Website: lowes
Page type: review-order
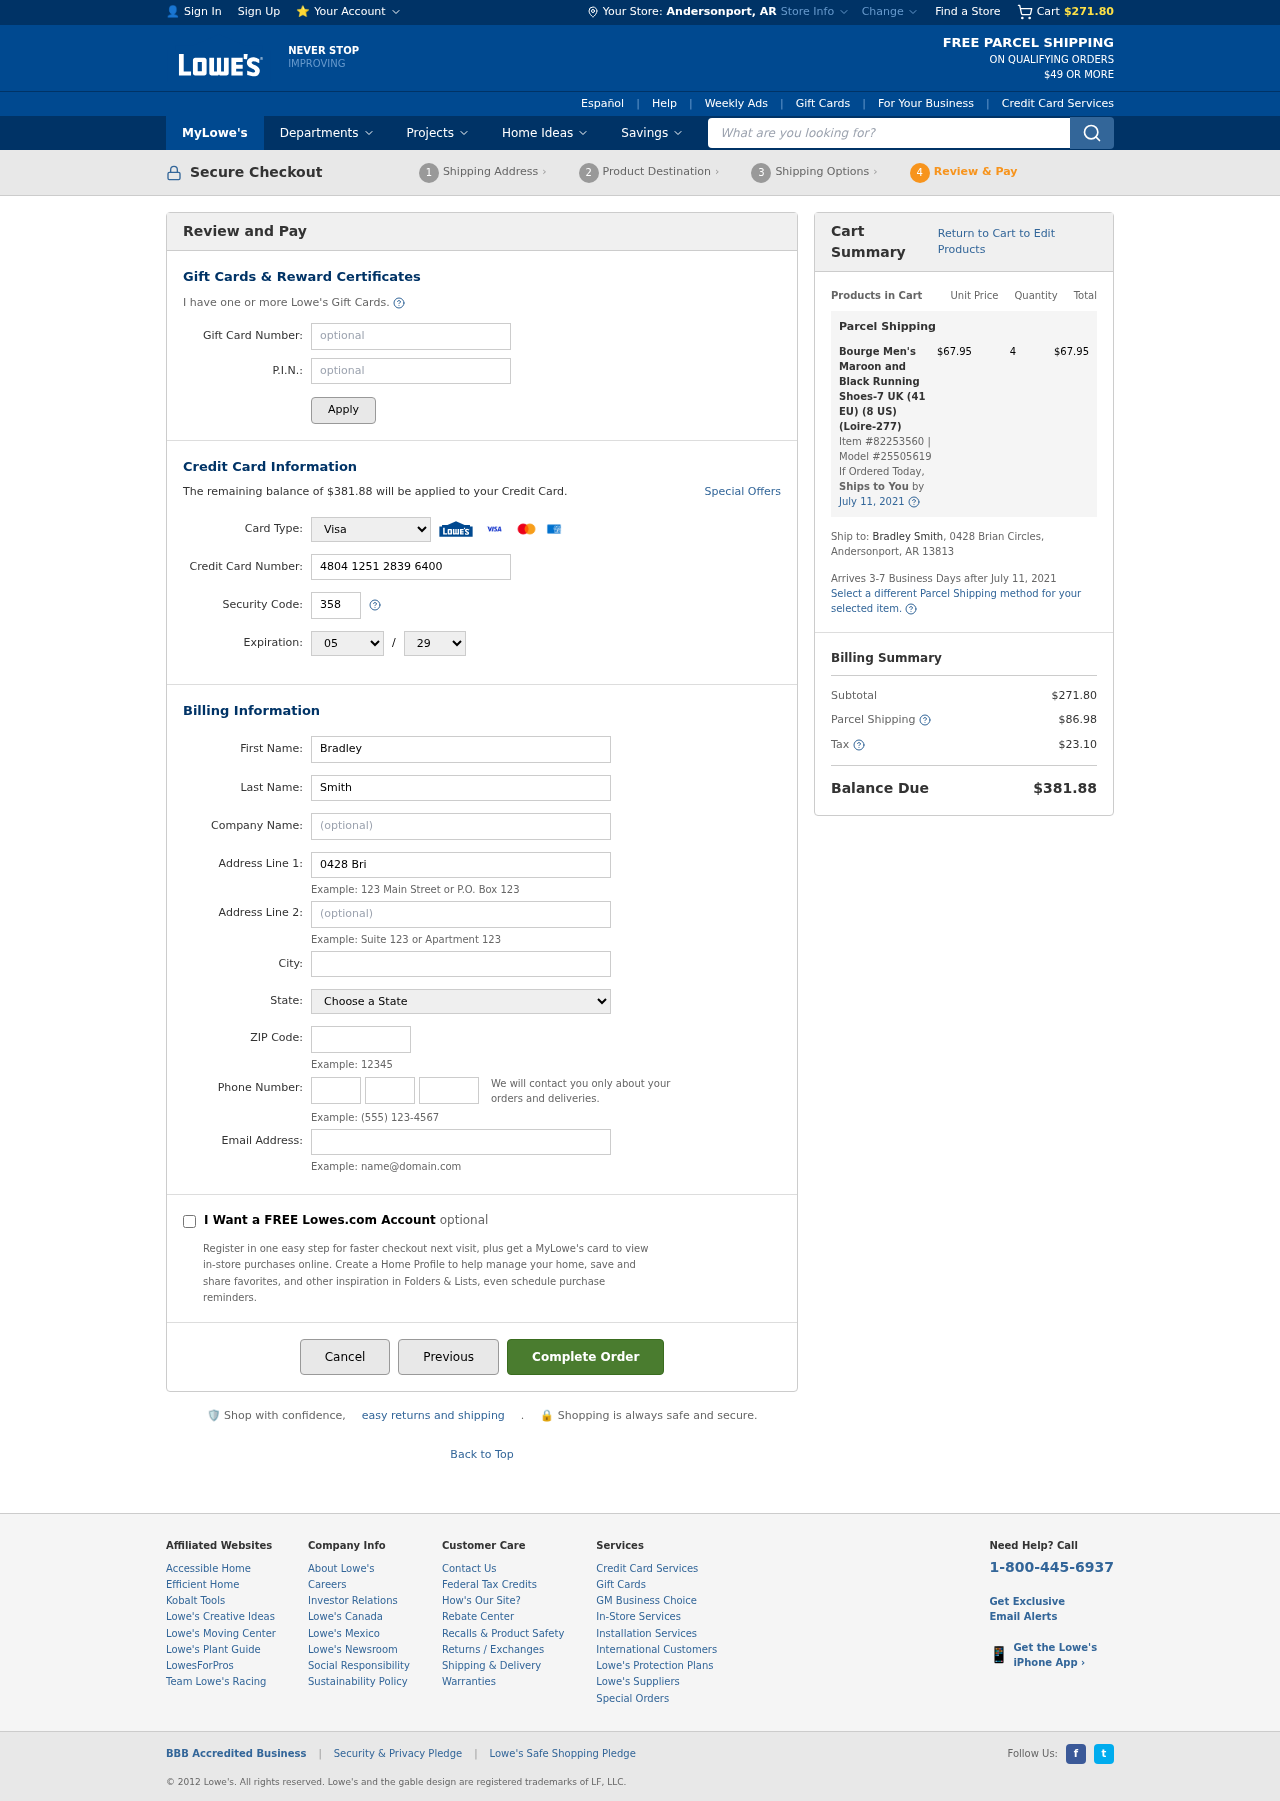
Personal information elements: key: PII_CARD_CVV
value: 358
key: PII_CARD_EXPIRY_MONTH
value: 05
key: PII_CARD_EXPIRY_YEAR
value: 29
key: PII_CARD_NUMBER
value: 4804 1251 2839 6400
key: PII_CARD_TYPE
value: Visa
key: PII_CITY
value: Andersonport
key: PII_CITY_STATE
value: Andersonport, AR
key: PII_EMAIL
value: bsmith@yahoo.com
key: PII_FIRSTNAME
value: Bradley
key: PII_LASTNAME
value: Smith
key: PII_PHONE_AREA
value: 359
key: PII_PHONE_PREFIX
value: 934
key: PII_PHONE_SUFFIX
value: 4547
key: PII_POSTCODE
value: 13813
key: PII_STATE
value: Arkansas
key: PII_STREET
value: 0428 Brian Circles
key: PII_STREET2
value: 0428 Brian Circles
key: PII_FULLNAME2
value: Bradley Smith
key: PII_STATE_ABBR
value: AR
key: PII_POSTCODE_FULL
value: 13813
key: PII_CITY_STATE_ZIP
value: Andersonport, AR 13813
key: PII_POSTCODE_NUMERIC
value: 13813
Product elements: key: PRODUCT1_NAME
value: Bourge Men's Maroon and Black Running Shoes-7 UK (41 EU) (8 US) (Loire-277)
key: PRODUCT1_PRICE
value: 67.95
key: PRODUCT1_QUANTITY
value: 4
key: PRODUCT1_ITEM_NUMBER
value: Item #82253560
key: PRODUCT1_MODEL_NUMBER
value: Model #25505619
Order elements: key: ORDER_SUBTOTAL
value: $271.80
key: ORDER_BALANCE_DUE
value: $381.88
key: ORDER_SHIPPING_DATE
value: July 11, 2021
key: ORDER_ITEM_TOTAL
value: $67.95
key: ORDER_SHIPPING_DATE2
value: July 11, 2021
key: ORDER_SHIPPING_COST
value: $86.98
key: ORDER_TAX
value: $23.10
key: ORDER_TOTAL
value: $381.88
Search elements: key: HEADER_SEARCH
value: What are you looking for?